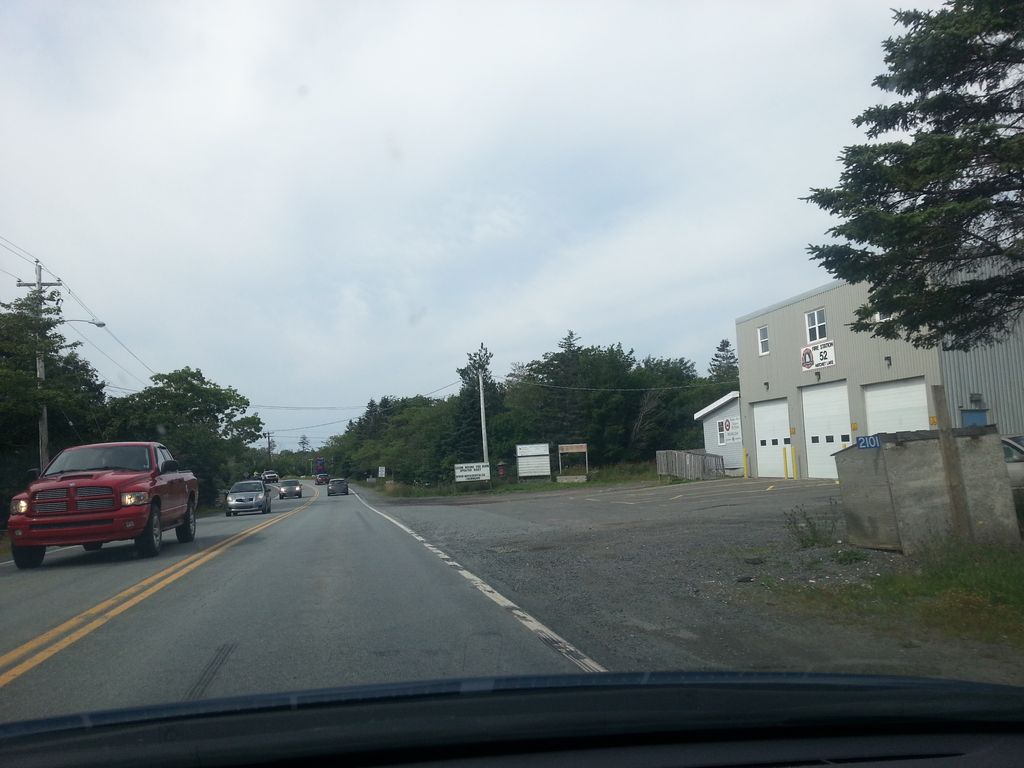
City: halifax